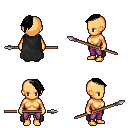
a pixel art fantasy rpg character, female body template, human, tanned skin, black cape, magenta pants, black long mohawk hairstyle, spear, four views (front, back, left, right), 2x2 character sprite sheet, small pixel art, hard edges, no anti-aliasing